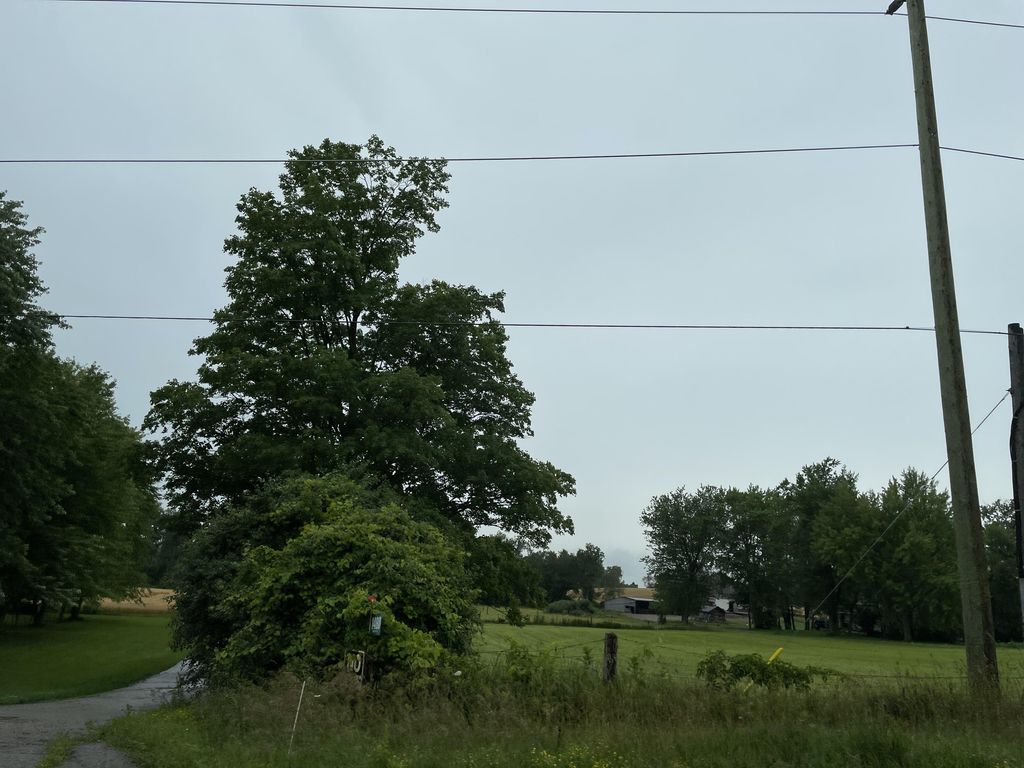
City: kitchener-waterloo